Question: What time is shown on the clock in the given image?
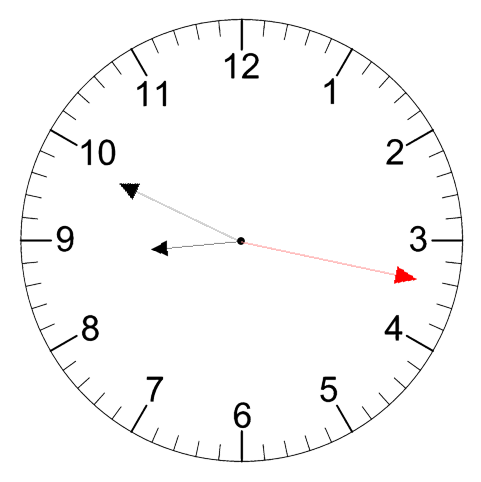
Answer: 08:49:17